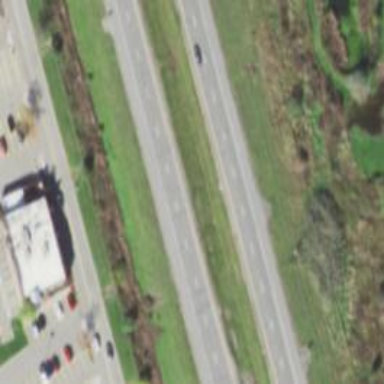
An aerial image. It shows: Expressway with asphalt surface and classified as primary highway.